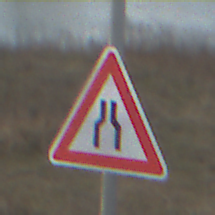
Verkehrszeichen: VerengteFahrbahn
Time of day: SunriseSunset
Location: Outdoor (RoadRail)
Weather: PartlyCloudy
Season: NotSpecified
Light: Natural